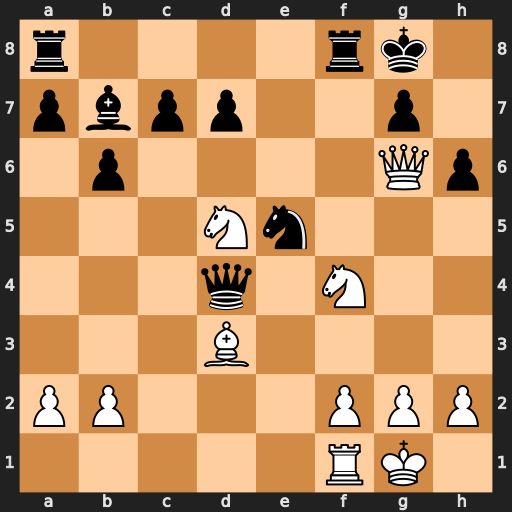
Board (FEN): r4rk1/pbpp2p1/1p4Qp/3Nn3/3q1N2/3B4/PP3PPP/5RK1
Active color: w
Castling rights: -
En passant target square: -
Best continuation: Ne7+ Kh8 Qh7#